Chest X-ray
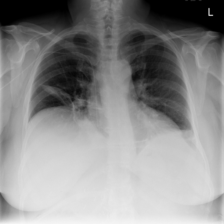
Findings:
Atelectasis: positive
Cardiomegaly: negative
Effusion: negative
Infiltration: negative
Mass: negative
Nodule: negative
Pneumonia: negative
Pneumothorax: negative
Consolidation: negative
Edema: negative
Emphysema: negative
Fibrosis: negative
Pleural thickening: negative
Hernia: negative